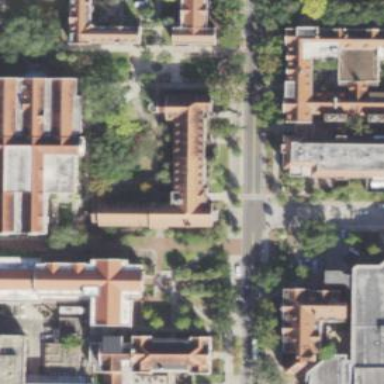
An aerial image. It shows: Office in historic university building.